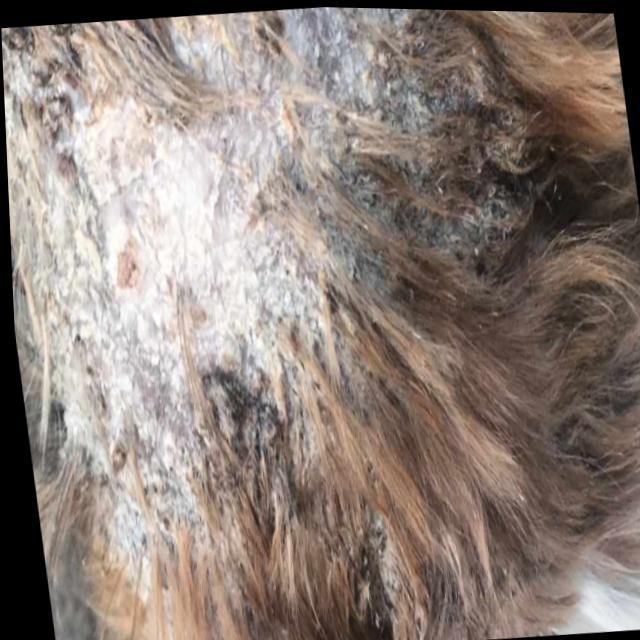
Canine demodicosis (Demodex mange) — caused by Demodex canis mites. Presents with alopecia, follicular papules, pustules, and comedones. Often localized on face and forelimbs.